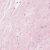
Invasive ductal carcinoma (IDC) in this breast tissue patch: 0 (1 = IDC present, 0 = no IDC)